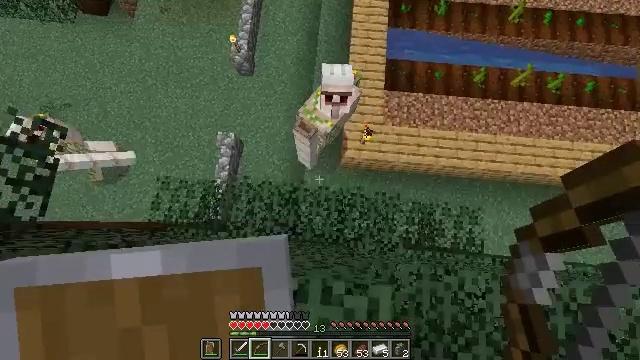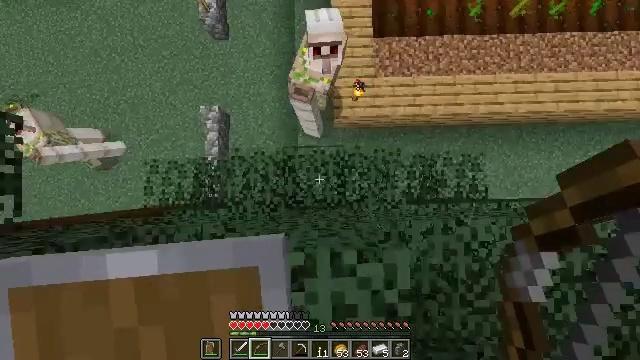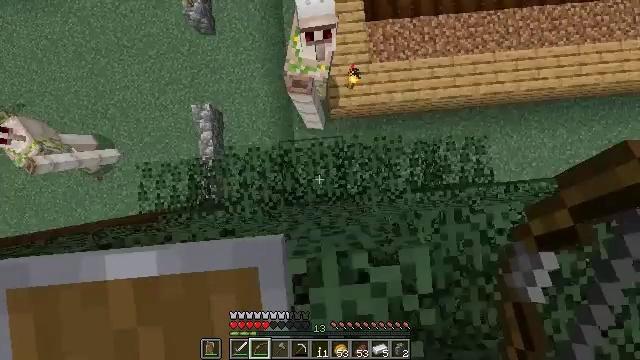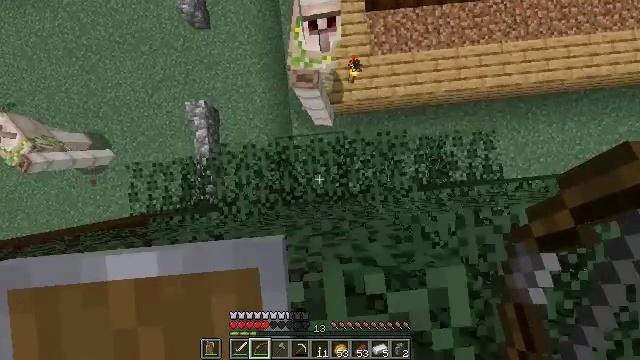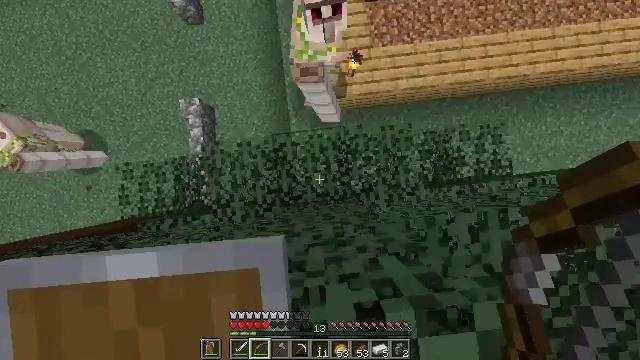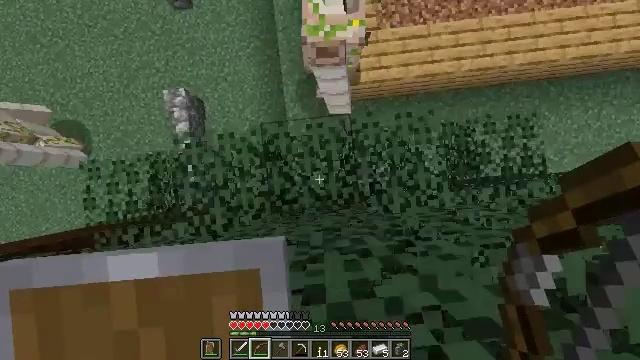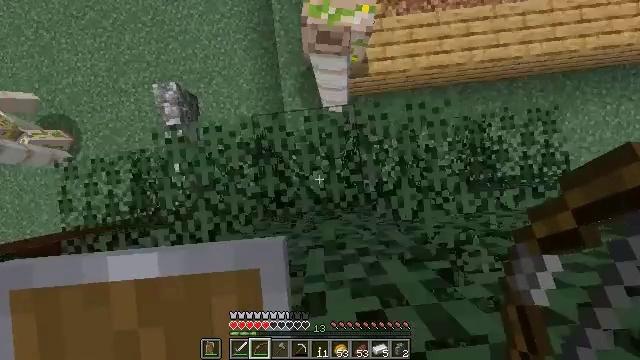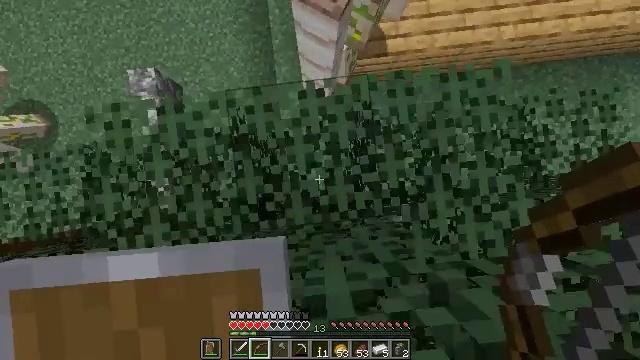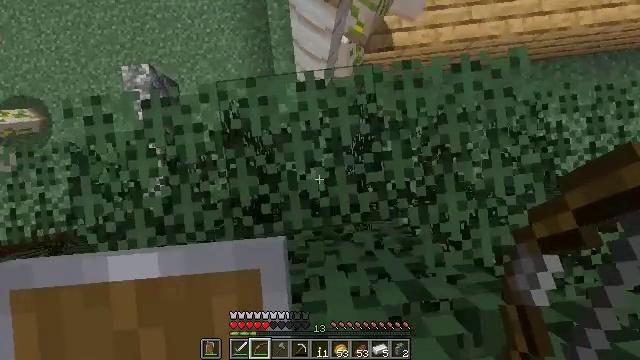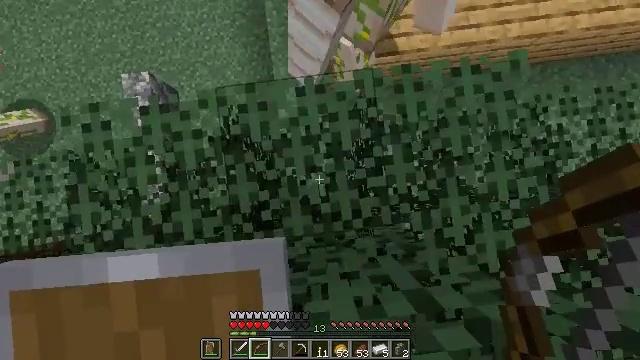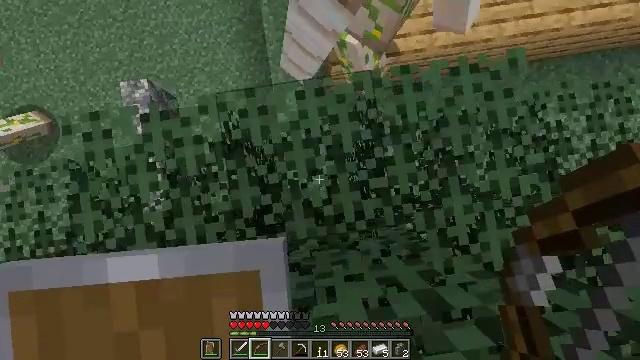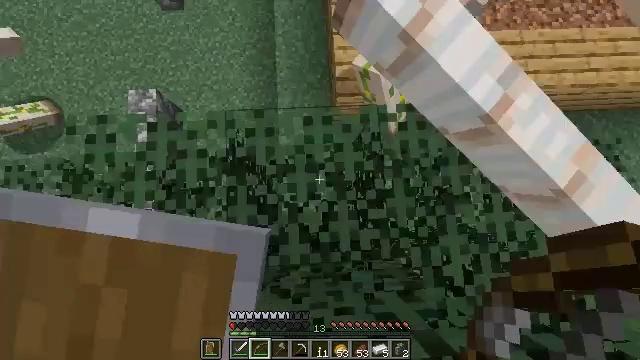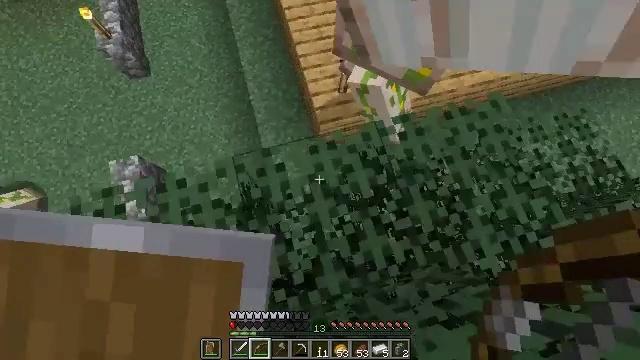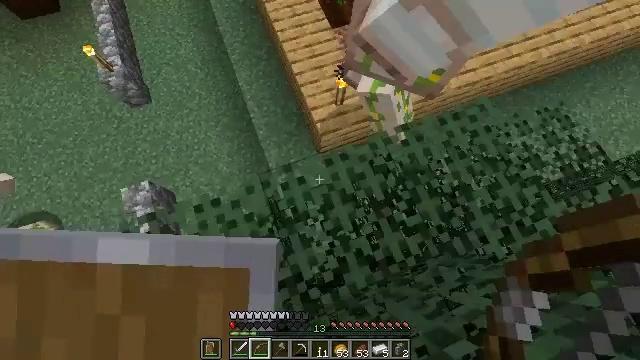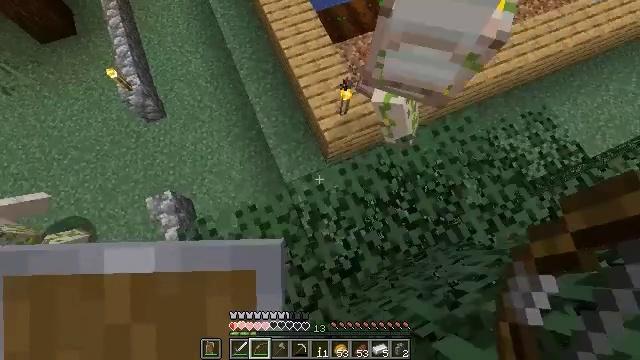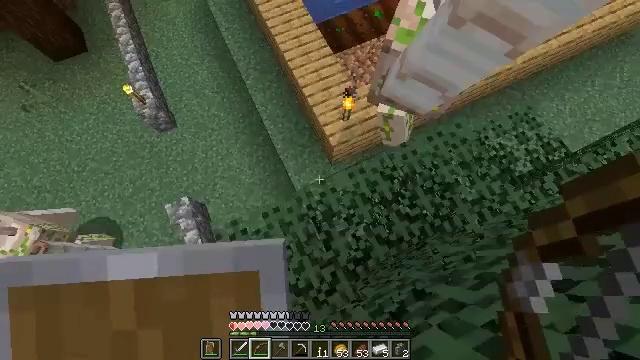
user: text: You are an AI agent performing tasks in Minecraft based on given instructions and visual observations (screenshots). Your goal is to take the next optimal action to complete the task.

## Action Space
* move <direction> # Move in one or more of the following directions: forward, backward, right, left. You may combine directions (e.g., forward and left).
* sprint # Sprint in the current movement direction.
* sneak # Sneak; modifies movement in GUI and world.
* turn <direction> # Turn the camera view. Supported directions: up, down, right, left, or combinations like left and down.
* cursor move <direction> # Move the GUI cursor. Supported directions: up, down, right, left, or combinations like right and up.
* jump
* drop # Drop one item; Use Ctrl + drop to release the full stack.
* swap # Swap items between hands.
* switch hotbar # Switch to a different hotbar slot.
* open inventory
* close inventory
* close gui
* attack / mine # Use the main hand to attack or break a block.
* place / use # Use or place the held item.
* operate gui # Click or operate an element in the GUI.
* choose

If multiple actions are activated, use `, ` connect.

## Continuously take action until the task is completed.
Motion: motion action
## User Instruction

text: Break the spruce leaves to clear the area.
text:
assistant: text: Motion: move back, turn right and down
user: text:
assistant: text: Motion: move back, turn right and down
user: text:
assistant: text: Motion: move back
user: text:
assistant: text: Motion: no_op
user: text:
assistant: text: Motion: no_op
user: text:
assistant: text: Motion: no_op
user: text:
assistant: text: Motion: no_op
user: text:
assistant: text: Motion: move back
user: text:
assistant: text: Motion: move back, turn up
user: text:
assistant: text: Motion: move back, turn right
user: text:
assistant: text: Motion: move back, turn right and up
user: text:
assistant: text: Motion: move back, turn right and up
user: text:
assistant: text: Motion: move back, turn right and up, jump
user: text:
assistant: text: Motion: move back, turn left, jump
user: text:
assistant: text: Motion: move back, jump
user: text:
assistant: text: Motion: move back, jump
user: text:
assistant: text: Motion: move back, jump
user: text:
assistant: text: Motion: move back, jump
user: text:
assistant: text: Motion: move back and move right, turn right and down
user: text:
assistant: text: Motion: move back and move right, turn down
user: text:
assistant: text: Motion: move back and move right, turn right and down
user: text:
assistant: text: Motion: move back and move right, turn right and up
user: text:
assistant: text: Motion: move right, turn right and up
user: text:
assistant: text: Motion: move right, turn right and up
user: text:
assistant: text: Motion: move right, turn right and up
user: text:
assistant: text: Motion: move forward and move right, turn right and up
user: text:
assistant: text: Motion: move forward and move right, turn right and up
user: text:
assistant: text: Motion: move forward
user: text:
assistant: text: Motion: move forward and move right
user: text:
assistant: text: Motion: move forward and move right, turn right and down